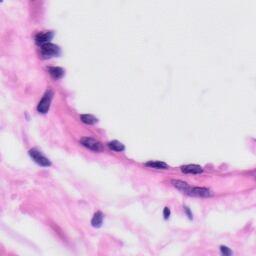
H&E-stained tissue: Skin